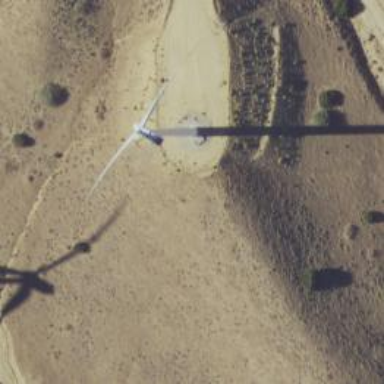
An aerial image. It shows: Wind power generator utilizing wind turbines.